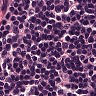
Metastatic tissue present: no